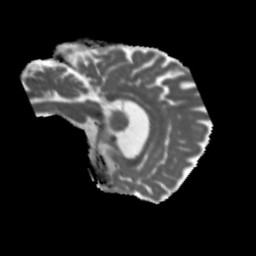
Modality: MD
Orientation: sagittal
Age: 68
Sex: male
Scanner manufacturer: siemens
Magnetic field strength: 3 T
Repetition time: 5.47 s
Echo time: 0.0854 s